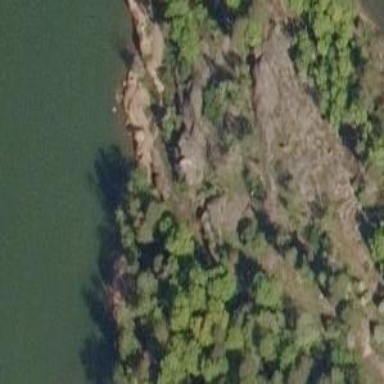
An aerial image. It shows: Cliff in nature.